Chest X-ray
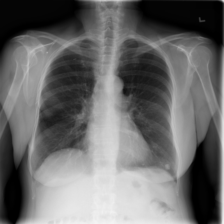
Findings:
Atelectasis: negative
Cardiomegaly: negative
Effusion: negative
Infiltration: negative
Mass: negative
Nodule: positive
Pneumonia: negative
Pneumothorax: negative
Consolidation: negative
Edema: negative
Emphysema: negative
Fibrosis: negative
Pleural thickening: negative
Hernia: negative